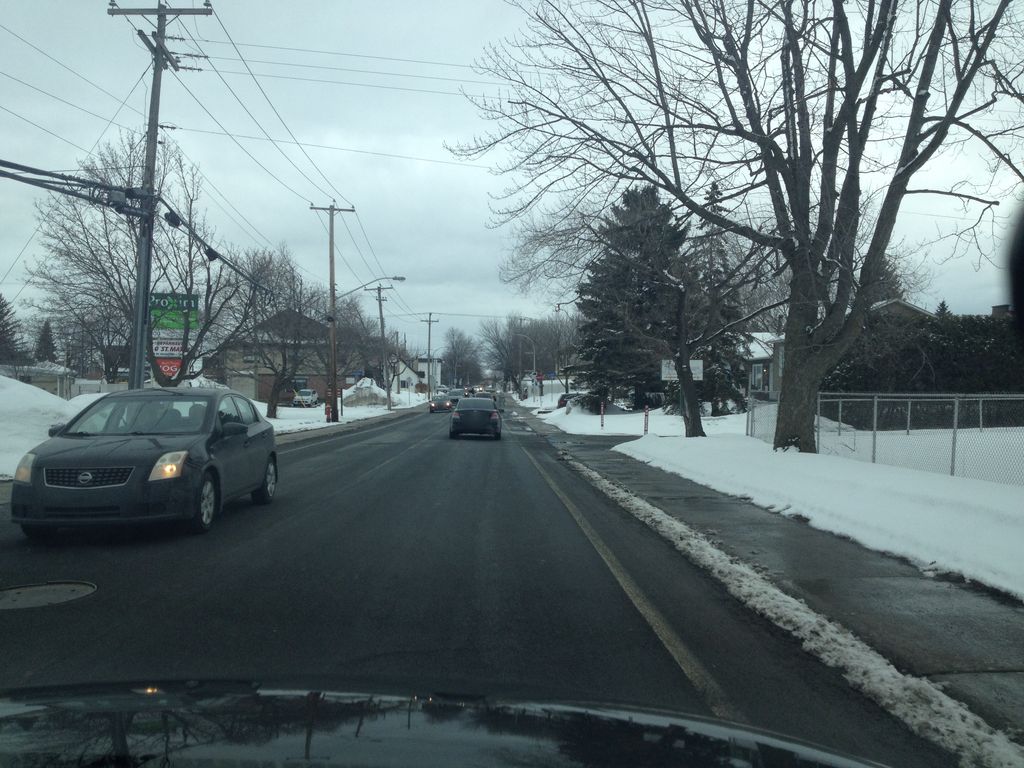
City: montreal